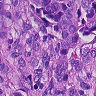
Metastatic tissue present: yes